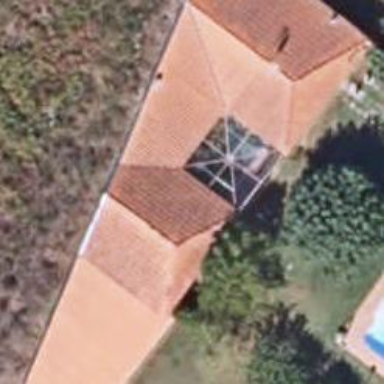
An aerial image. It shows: Simple and straightforward house.